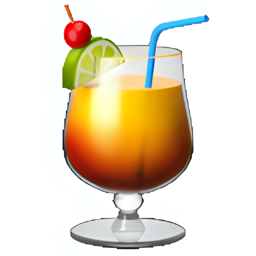
Name: tropical drink
Emoji: 🍹
Group: Food & Drink
Sub-group: drink